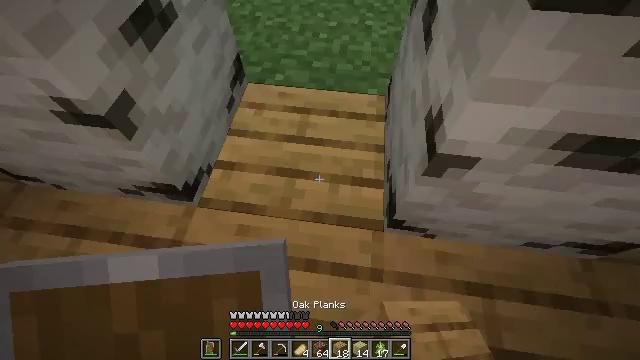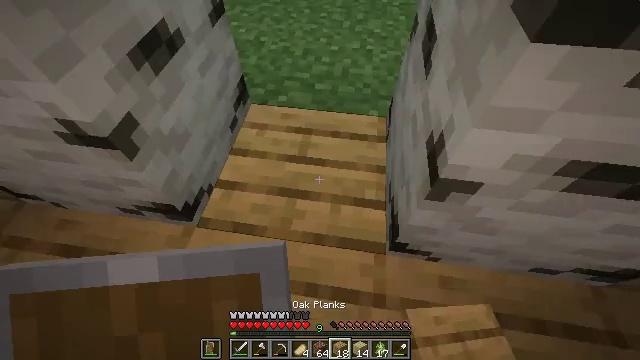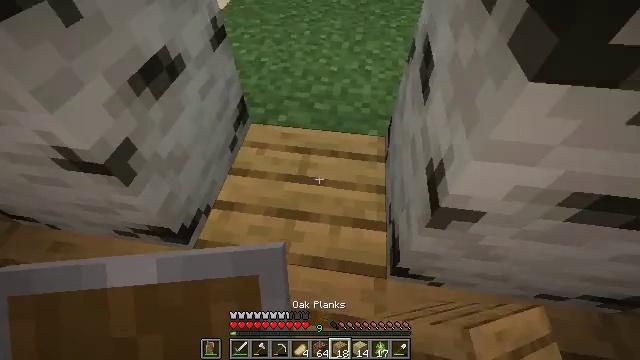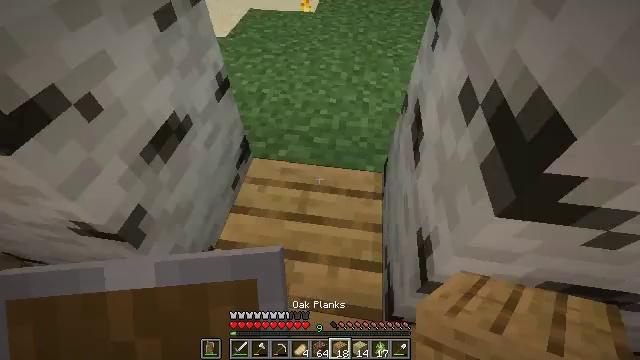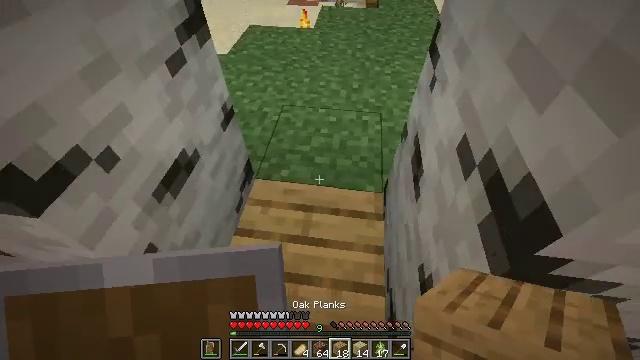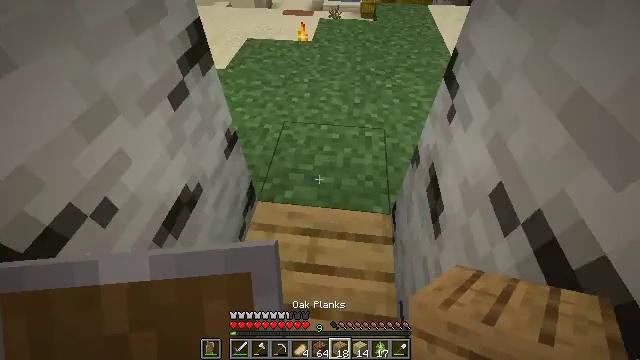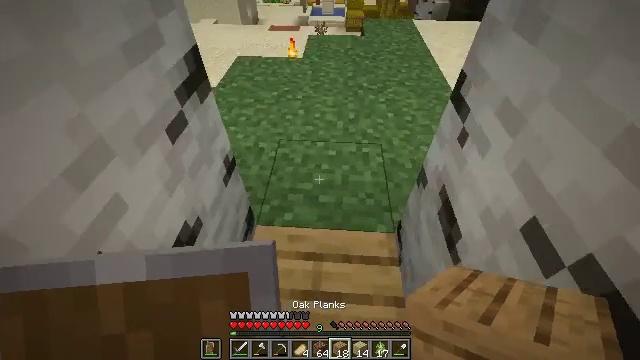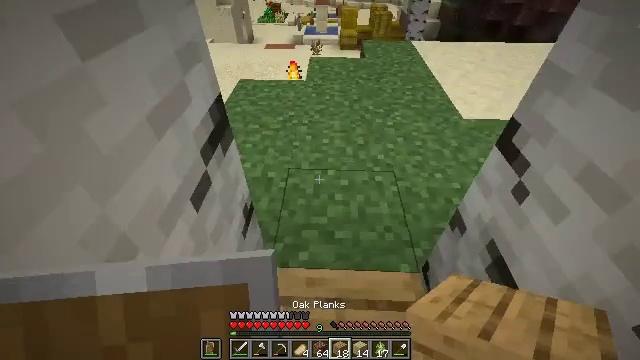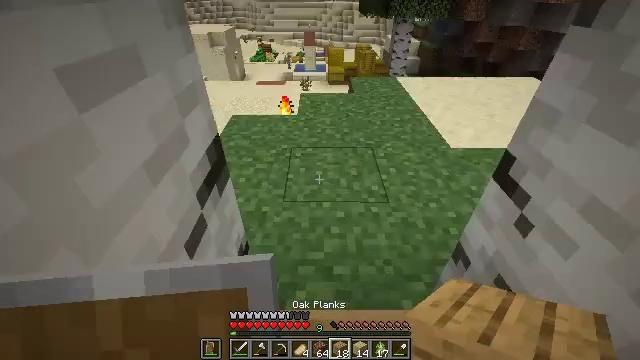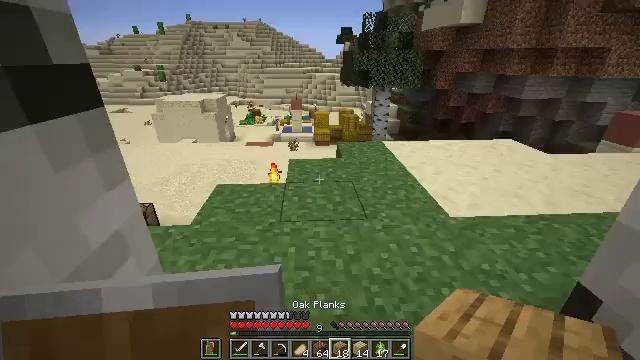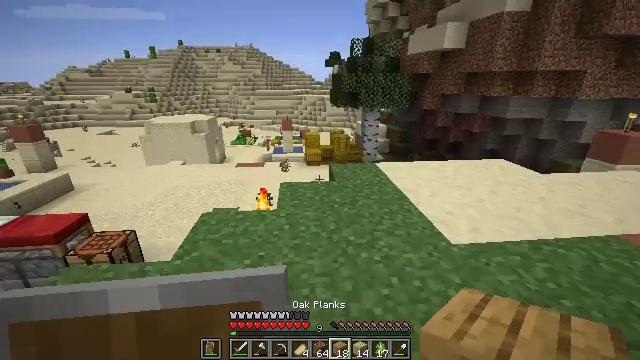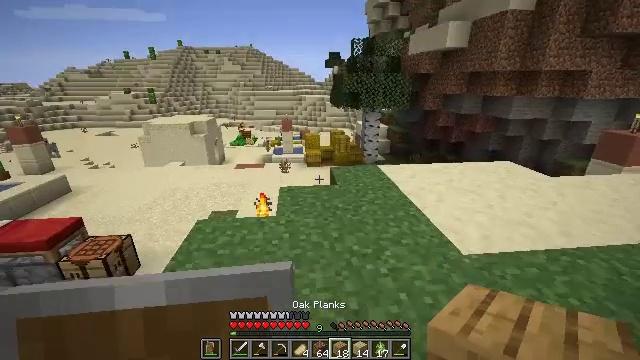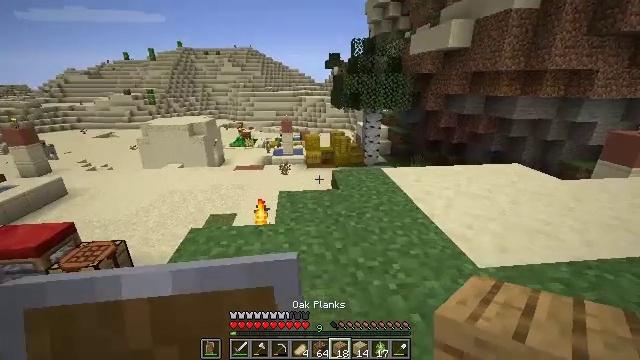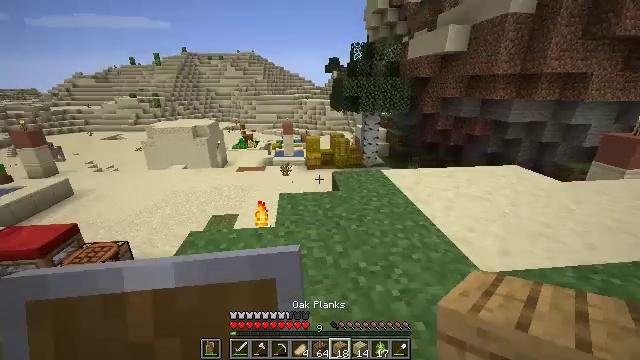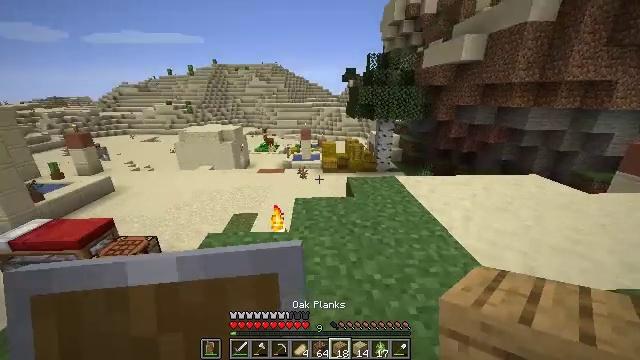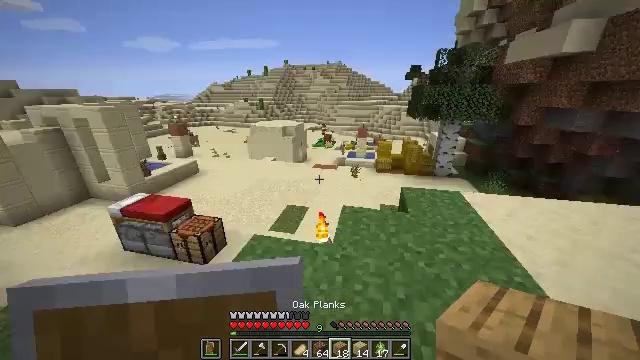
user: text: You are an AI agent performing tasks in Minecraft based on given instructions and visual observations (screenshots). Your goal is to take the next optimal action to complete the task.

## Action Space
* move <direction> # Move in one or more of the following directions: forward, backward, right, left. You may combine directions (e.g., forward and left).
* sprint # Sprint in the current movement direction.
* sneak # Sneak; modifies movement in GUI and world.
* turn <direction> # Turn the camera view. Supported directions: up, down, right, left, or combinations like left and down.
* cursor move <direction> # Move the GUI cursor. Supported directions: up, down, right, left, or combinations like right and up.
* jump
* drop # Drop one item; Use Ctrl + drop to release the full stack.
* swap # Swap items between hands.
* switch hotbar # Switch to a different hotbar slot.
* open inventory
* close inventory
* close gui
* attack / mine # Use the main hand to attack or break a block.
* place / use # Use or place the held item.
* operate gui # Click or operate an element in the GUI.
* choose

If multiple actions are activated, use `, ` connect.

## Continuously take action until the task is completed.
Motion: motion action
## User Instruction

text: Use the crafting table to make a birch door.
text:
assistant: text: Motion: move forward, turn up
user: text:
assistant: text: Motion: move forward, turn up
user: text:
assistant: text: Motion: move forward, turn up
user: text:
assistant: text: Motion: move forward
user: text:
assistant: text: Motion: move forward and move left, turn right and up
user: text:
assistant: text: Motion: move forward and move left, turn right and up
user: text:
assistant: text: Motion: move forward and move left, turn right and up
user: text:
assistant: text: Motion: move forward, turn right and up
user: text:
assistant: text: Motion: move forward, turn right and up
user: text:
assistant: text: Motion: move forward, turn right and up
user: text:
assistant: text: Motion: move forward
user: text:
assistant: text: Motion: move forward, sprint
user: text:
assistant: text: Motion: move forward, sprint
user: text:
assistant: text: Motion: move forward, sprint, turn left
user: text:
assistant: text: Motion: move forward, sprint, turn left and down
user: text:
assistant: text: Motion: move forward, turn left and down
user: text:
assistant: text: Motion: turn left and down
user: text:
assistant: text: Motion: turn left
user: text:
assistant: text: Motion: turn left
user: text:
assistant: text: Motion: no_op
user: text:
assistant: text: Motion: turn left
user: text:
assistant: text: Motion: turn left and up
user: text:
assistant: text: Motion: turn left and up
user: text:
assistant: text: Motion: turn left
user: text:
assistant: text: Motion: turn right and down
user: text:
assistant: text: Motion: turn right and down
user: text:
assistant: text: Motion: turn right and down
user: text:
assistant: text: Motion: turn right and up
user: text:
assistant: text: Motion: move forward
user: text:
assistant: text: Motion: move forward